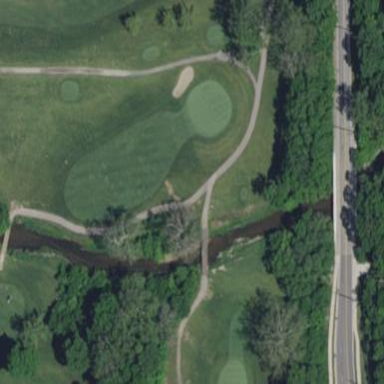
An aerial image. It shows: Golf fairway surrounded by grass.